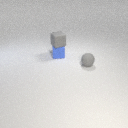
small gray rubber cube above small blue rubber cube